Aerial crown-view tile of a tropical tree (Barro Colorado Island, Panama), acquired 20241014:
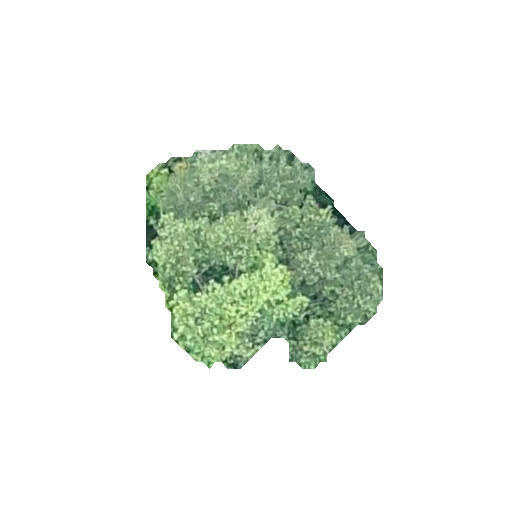
Species: Virola surinamensis
GBIF accepted scientific name: Virola surinamensis
Crown area: 61.208 m²